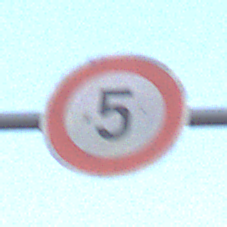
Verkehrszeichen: Geschwindigkeit5
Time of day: SunriseSunset
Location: Outdoor (Nature)
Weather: Clear
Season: NotSpecified
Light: Natural